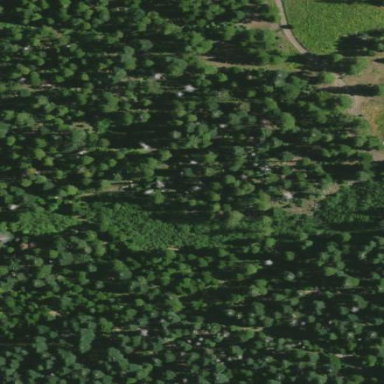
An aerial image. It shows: Forest area.